Question: Is there a way to customize kendo.Scheduler rows and columns color? If there is, let me know how!

UPDATE 1>
This is the answer>
'''
view.table.find("td[role='gridcell']").each(function () {
if ($(this) != null) {
var element = $(this);
if (element != null) {
var slot = scheduler.slotByElement(element);
if (slot != null) {
var dateSlot = slot.startDate;
if ("20/09/2014 14:00"== dateSlot.toString())
element.addClass("red");
}
}
}
});
'''
You have to add the following css too:
'''
.k-scheduler .k-today.red {
background: #ff6f7b; /*When the slot is today*/
}
.red {
background: #ff6f7b;
}
.k-scheduler .k-state-selected.red { /*The color when you select the slot*/
background: #4070B8;
}
'''
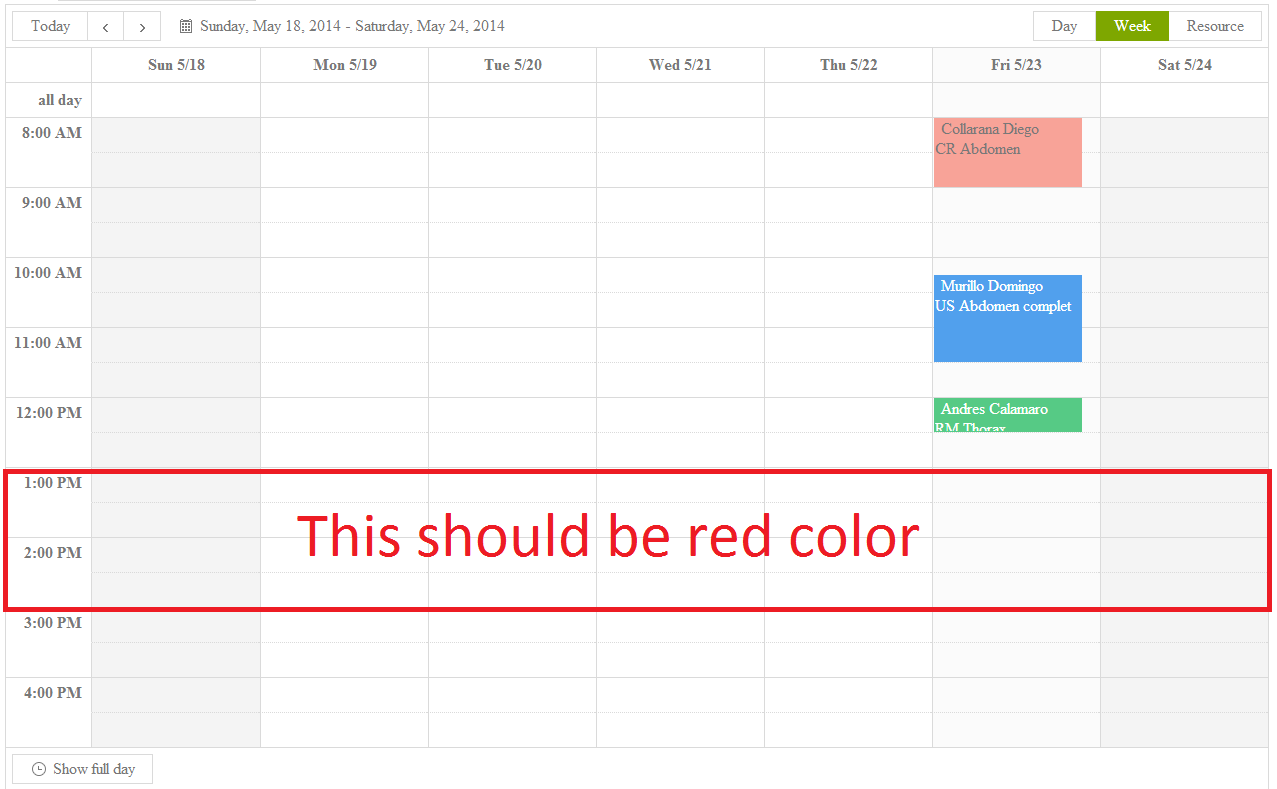
Answer: '''
function scheduler_dataBound(e) {
var scheduler = $("#scheduler").data("kendoScheduler");
var view = scheduler.view();
view.table.find("td[role=gridcell]").each(function () {
if ($(this) != null) {
var element = $(this);
if (element != null) {
var slot = scheduler.slotByElement(element);
if (slot != null)
if (slot.startDate, slot.endDate, == "youre times")
element.addClass("youre css clas name ");
}
}
});
'''